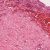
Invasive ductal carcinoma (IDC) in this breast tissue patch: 0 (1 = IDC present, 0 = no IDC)